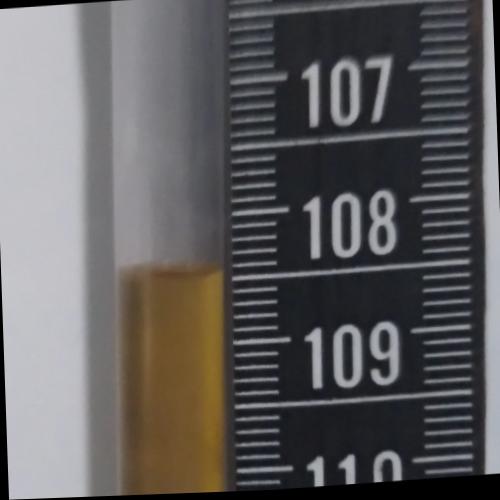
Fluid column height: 108.5 cm